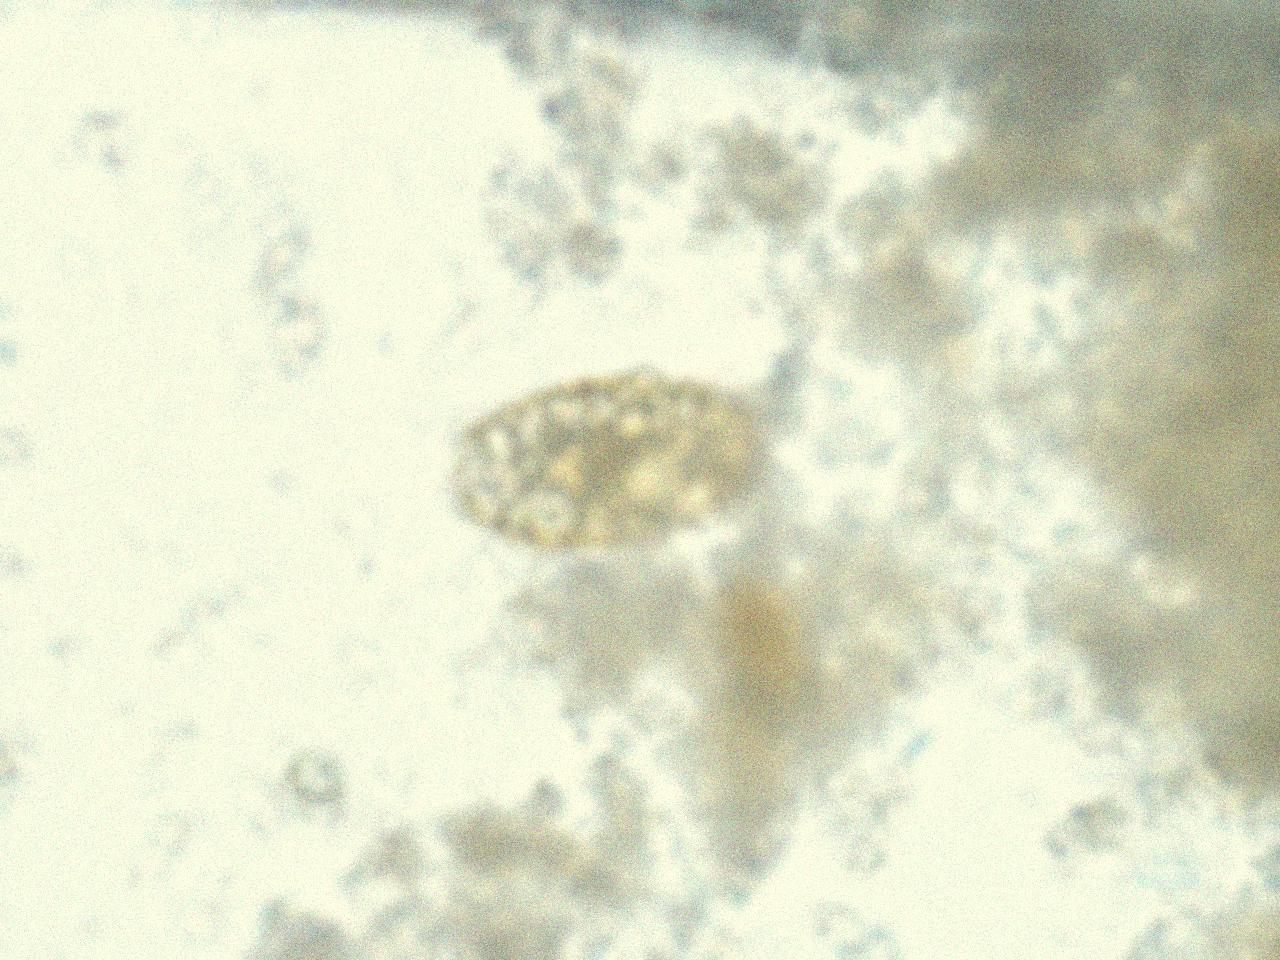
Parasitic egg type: Ascaris lumbricoides